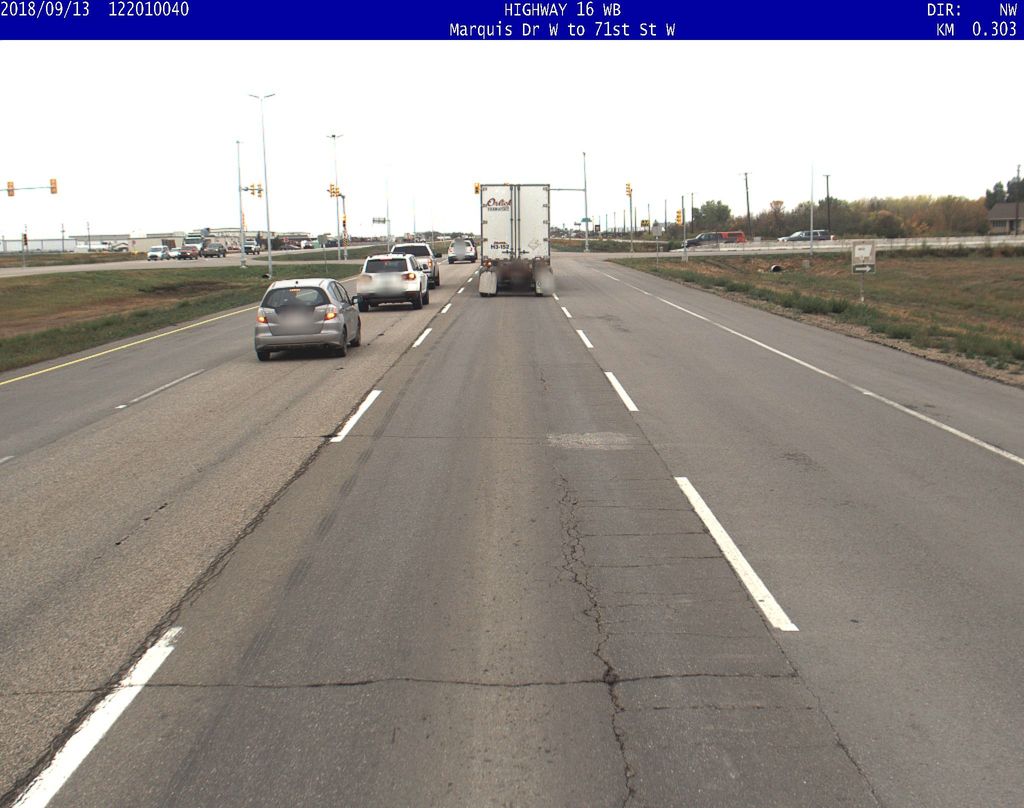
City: saskatoon